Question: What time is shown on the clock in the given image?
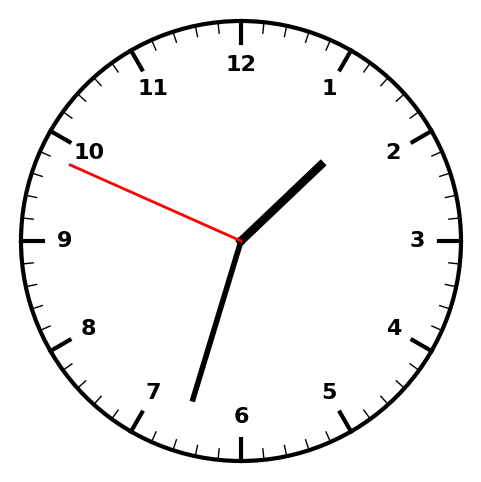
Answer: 01:32:49